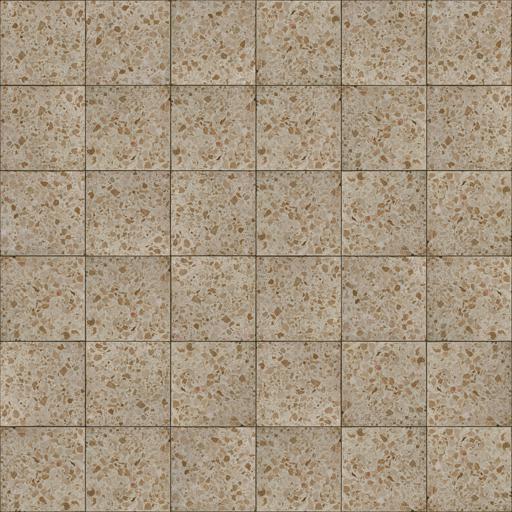
Tags: beige terrazzo tiles